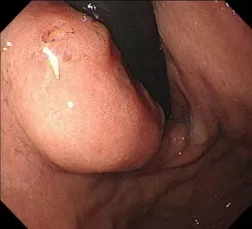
(B) ESD surgical resection specimen of Case 1.
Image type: endoscopy (gi_endoscopy)